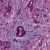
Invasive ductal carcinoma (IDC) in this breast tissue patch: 1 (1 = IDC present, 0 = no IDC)